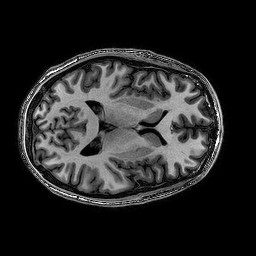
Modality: T1w
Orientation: axial
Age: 27
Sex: male
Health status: healthy